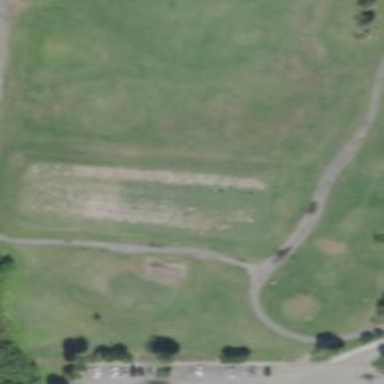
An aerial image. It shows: Grass area designated as golf tee.